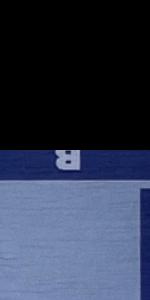
Label: Empty